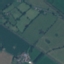
Label: Pasture